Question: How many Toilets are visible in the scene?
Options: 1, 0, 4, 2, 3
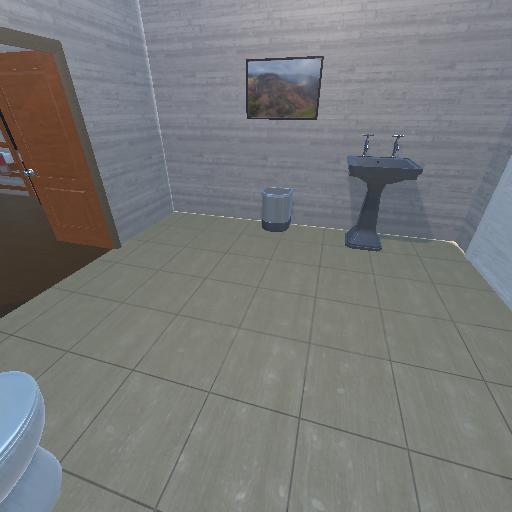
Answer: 1